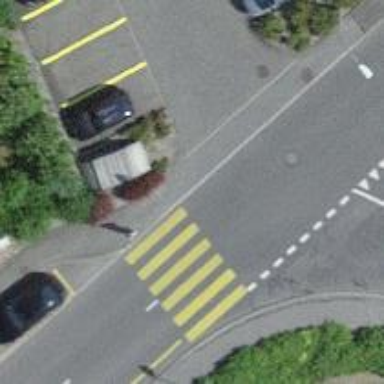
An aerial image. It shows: Kerb barrier.